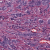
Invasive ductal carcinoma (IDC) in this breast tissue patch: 1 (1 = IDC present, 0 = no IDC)